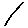
Label: line